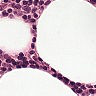
Metastatic tissue present: no